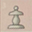
Piece: wP